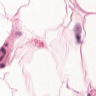
Metastatic tissue present: no